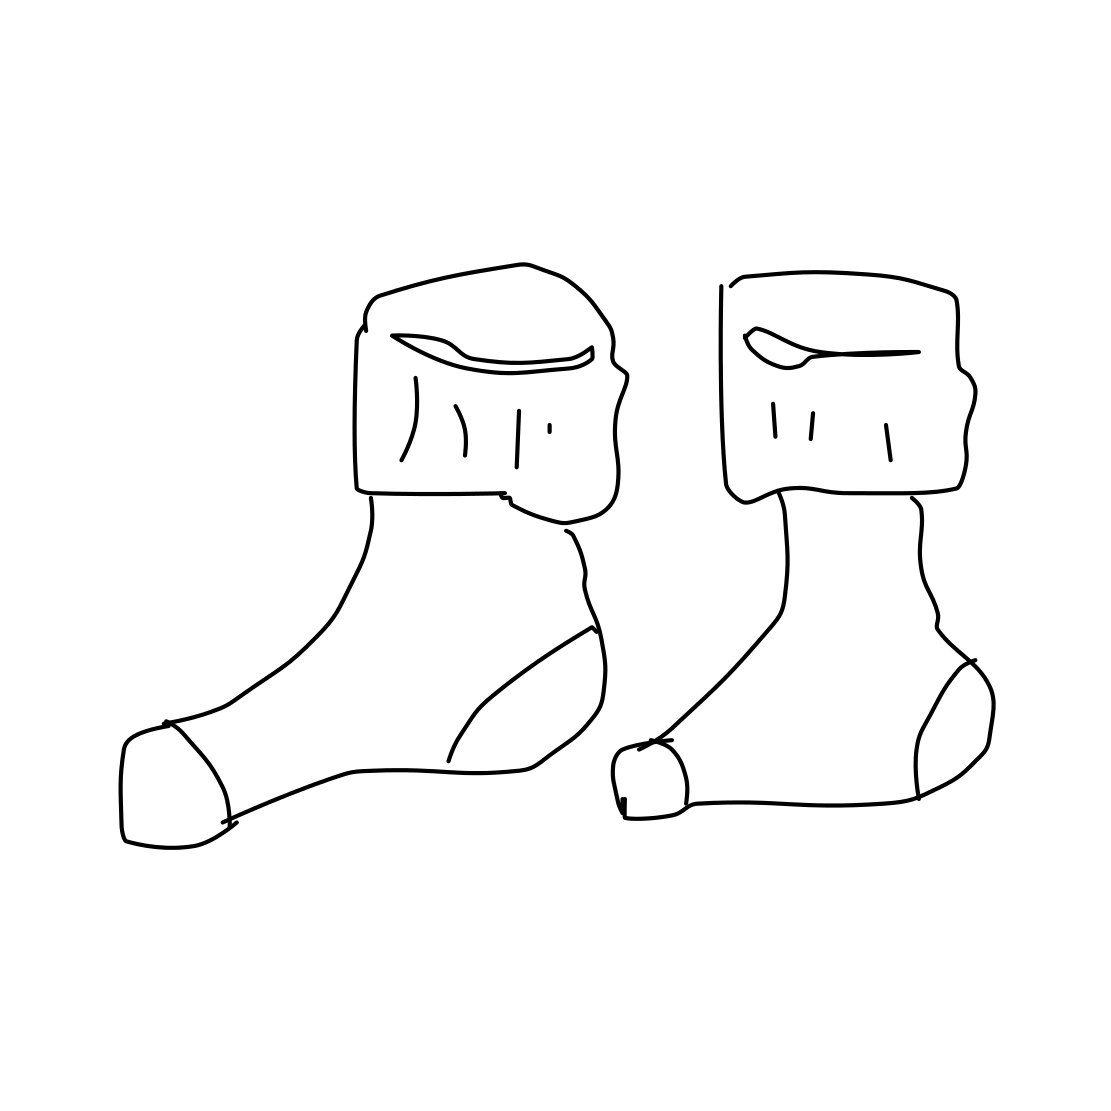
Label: socks